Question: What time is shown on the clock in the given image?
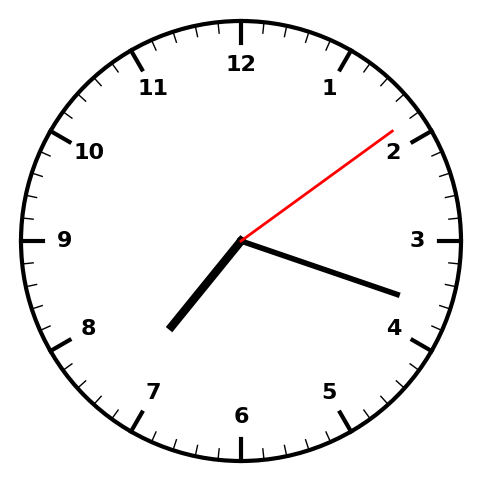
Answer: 07:18:09